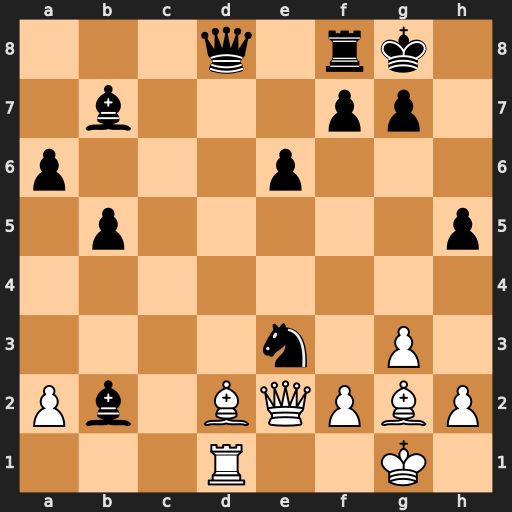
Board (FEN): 3q1rk1/1b3pp1/p3p3/1p5p/8/4n1P1/Pb1BQPBP/3R2K1
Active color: w
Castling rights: -
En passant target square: -
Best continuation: Bxe3 Qa8 Bxb7 Qxb7 Qxb2